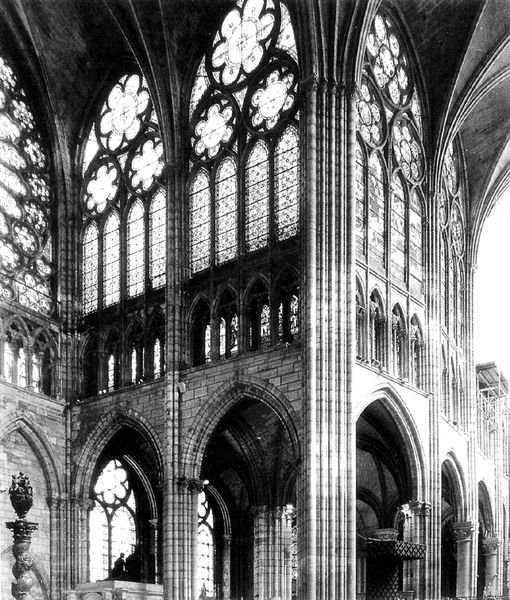
Titel: Abteikirche in St. Denis
Standort: St. Denis, Abteikirche (EU - F)
Schlagwörter: schatten, blume, fenster, frankreich, glas, licht, pfeiler, schwarz, säule, säulen, weiss, gebäude, architektur, lang, stein, steine, bild, kirche, gotik, bogen, mauer, thron, spitz, innenansicht, hoch, foto, fotografie, bögen, ruine, gerüst, gewölbe, höhe, torbogen, schwarzweiß, kathedrale, kreuzrippen, bündelpfeiler, dienste, glasmalerei, gotisch, obergaden, rosette, triforium, streben, rosetten, baustelle, maßwerk, vierung, neogotik, neogotisch, kirchenfenster, maßwerkfenster, blumenfenster, altes gebäude